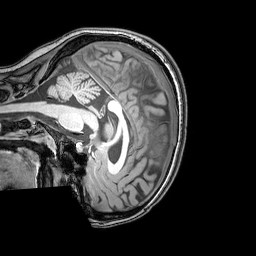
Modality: T1w
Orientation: sagittal
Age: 24
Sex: female
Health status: healthy
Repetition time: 0.081 s
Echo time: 0.037 s